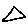
Label: triangle